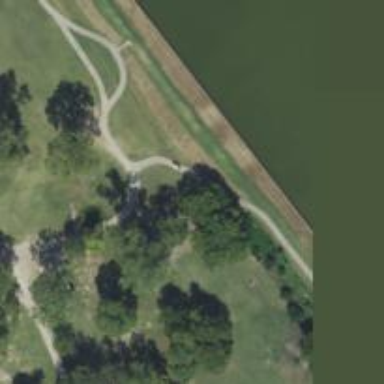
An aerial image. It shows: Path for both roads and golfers.